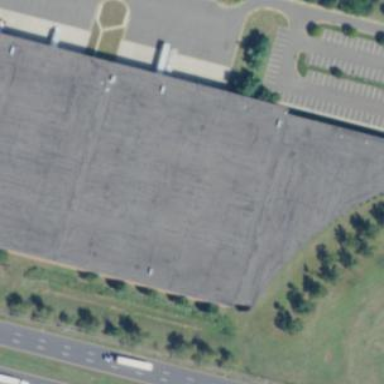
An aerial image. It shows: Warehouse.